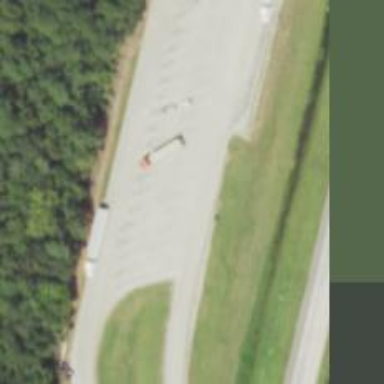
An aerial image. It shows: Parking area with surface.